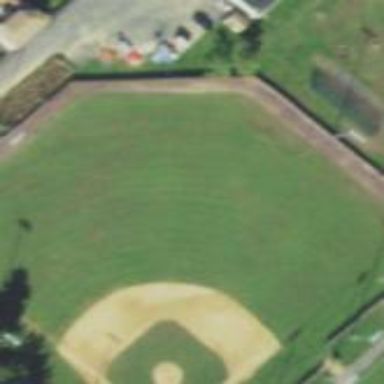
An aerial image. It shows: Baseball pitch for leisure land activities.